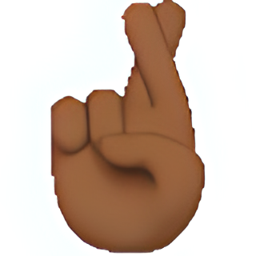
Name: hand with index and middle fingers crossed
Emoji: 🤞🏾
Group: People & Body
Sub-group: hand-fingers-partial